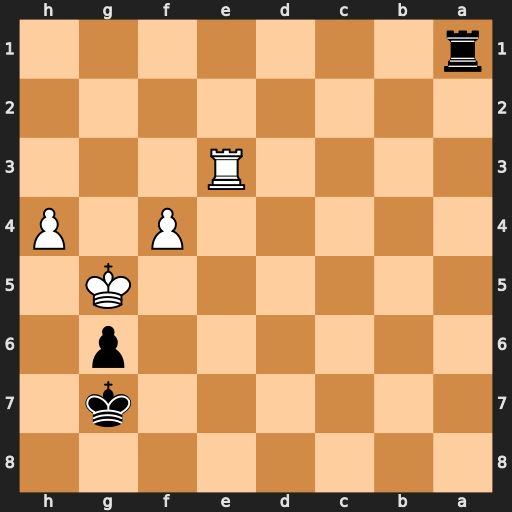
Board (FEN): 8/6k1/6p1/6K1/5P1P/4R3/8/r7
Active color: b
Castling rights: -
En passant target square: -
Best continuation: Rg1+ Rg3 Rxg3#